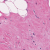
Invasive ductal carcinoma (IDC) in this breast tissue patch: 0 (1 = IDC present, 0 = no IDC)